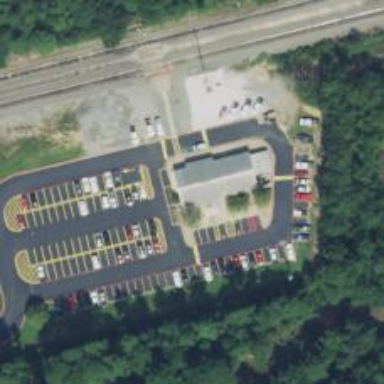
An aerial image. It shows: Railway service station.